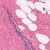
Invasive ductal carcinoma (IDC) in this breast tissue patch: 0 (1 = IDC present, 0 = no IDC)